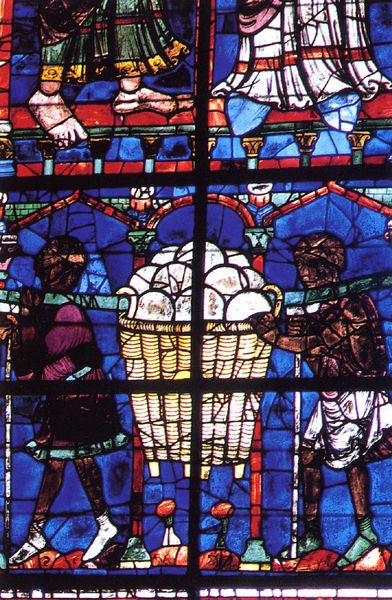
Titel: Kathedrale Notre-Dame in Chartres
Standort: Chartres, Notre-Dame (EU - F)
Schlagwörter: blau, bunt, fenster, rot, tragen, zwei, last, figuren, korb, schwarze, glasmalerei, träger, kirchenfanster